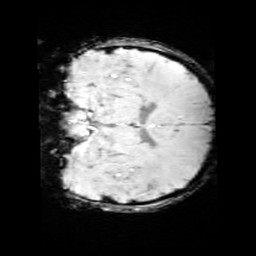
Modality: SWI
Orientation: coronal
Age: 11
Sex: male
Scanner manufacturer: siemens
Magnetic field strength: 3 T
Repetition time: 0.027 s
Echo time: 0.02 s